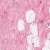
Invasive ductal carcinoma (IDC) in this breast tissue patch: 0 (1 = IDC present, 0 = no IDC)